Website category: sports
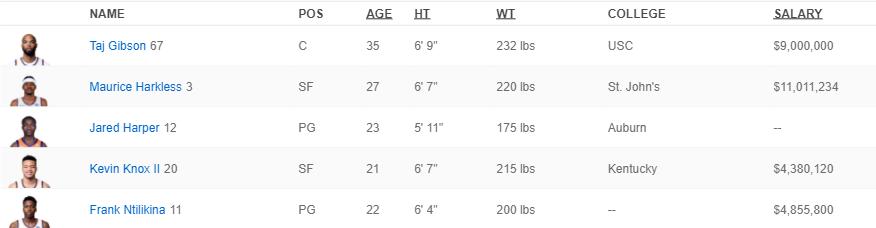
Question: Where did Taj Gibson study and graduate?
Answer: USC

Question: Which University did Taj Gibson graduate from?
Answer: USC

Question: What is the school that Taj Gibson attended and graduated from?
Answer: USC

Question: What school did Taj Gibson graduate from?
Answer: USC

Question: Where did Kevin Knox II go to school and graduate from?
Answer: Kentucky

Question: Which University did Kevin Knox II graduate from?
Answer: Kentucky

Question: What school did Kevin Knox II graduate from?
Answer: Kentucky

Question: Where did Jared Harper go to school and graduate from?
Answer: Auburn

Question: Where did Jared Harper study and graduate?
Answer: Auburn

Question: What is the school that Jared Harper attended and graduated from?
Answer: Auburn

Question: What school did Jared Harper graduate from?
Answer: Auburn

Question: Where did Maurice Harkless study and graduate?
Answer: St. John's

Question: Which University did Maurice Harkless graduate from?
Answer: St. John's

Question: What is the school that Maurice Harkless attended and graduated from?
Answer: St. John's

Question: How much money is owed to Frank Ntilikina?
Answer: $4,855,800

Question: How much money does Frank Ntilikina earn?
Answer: $4,855,800

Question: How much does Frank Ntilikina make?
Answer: $4,855,800

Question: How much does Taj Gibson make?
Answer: $9,000,000

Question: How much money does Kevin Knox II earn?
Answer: $4,380,120

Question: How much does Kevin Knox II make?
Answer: $4,380,120

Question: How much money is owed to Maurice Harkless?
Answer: $11,011,234

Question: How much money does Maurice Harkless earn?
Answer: $11,011,234

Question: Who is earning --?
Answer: Jared Harper

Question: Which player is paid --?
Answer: Jared Harper

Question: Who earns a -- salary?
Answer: Jared Harper

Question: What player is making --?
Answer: Jared Harper

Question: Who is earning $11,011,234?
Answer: Maurice Harkless

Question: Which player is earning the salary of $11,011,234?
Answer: Maurice Harkless

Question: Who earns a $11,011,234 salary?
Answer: Maurice Harkless

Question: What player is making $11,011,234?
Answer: Maurice Harkless

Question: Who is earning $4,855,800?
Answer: Frank Ntilikina

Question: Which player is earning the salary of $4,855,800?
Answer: Frank Ntilikina

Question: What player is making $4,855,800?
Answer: Frank Ntilikina

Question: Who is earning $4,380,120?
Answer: Kevin Knox II

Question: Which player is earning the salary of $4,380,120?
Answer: Kevin Knox II

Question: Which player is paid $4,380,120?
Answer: Kevin Knox II

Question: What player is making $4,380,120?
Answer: Kevin Knox II

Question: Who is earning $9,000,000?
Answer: Taj Gibson

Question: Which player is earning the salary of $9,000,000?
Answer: Taj Gibson

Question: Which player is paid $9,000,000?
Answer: Taj Gibson

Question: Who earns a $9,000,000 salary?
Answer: Taj Gibson

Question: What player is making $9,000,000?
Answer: Taj Gibson

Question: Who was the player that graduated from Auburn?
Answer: Jared Harper

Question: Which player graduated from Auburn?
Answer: Jared Harper

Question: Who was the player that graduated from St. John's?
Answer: Maurice Harkless

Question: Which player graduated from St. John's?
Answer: Maurice Harkless

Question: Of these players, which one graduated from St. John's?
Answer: Maurice Harkless

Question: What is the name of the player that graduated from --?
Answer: Frank Ntilikina

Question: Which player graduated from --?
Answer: Frank Ntilikina

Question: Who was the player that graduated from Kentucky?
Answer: Kevin Knox II

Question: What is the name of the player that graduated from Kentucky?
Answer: Kevin Knox II

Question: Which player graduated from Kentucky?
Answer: Kevin Knox II

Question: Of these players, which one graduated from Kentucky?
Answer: Kevin Knox II

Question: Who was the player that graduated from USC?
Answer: Taj Gibson

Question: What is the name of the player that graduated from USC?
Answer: Taj Gibson

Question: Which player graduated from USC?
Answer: Taj Gibson